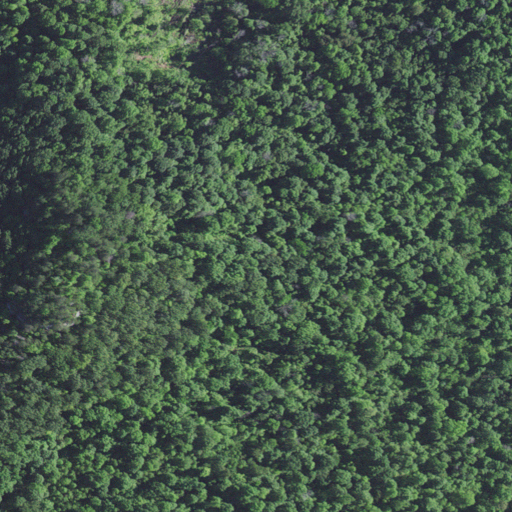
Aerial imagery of mountain in Kentucky named Pinnacle Mountain containing deciduous forest and mixed forest